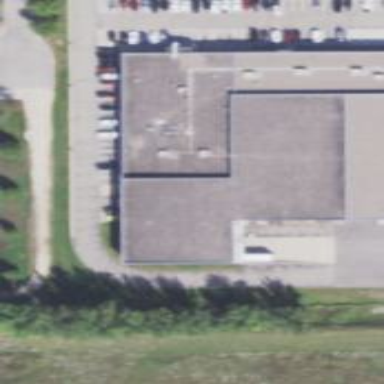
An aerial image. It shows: Industrial building.